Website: crate-barrel
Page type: account-selection
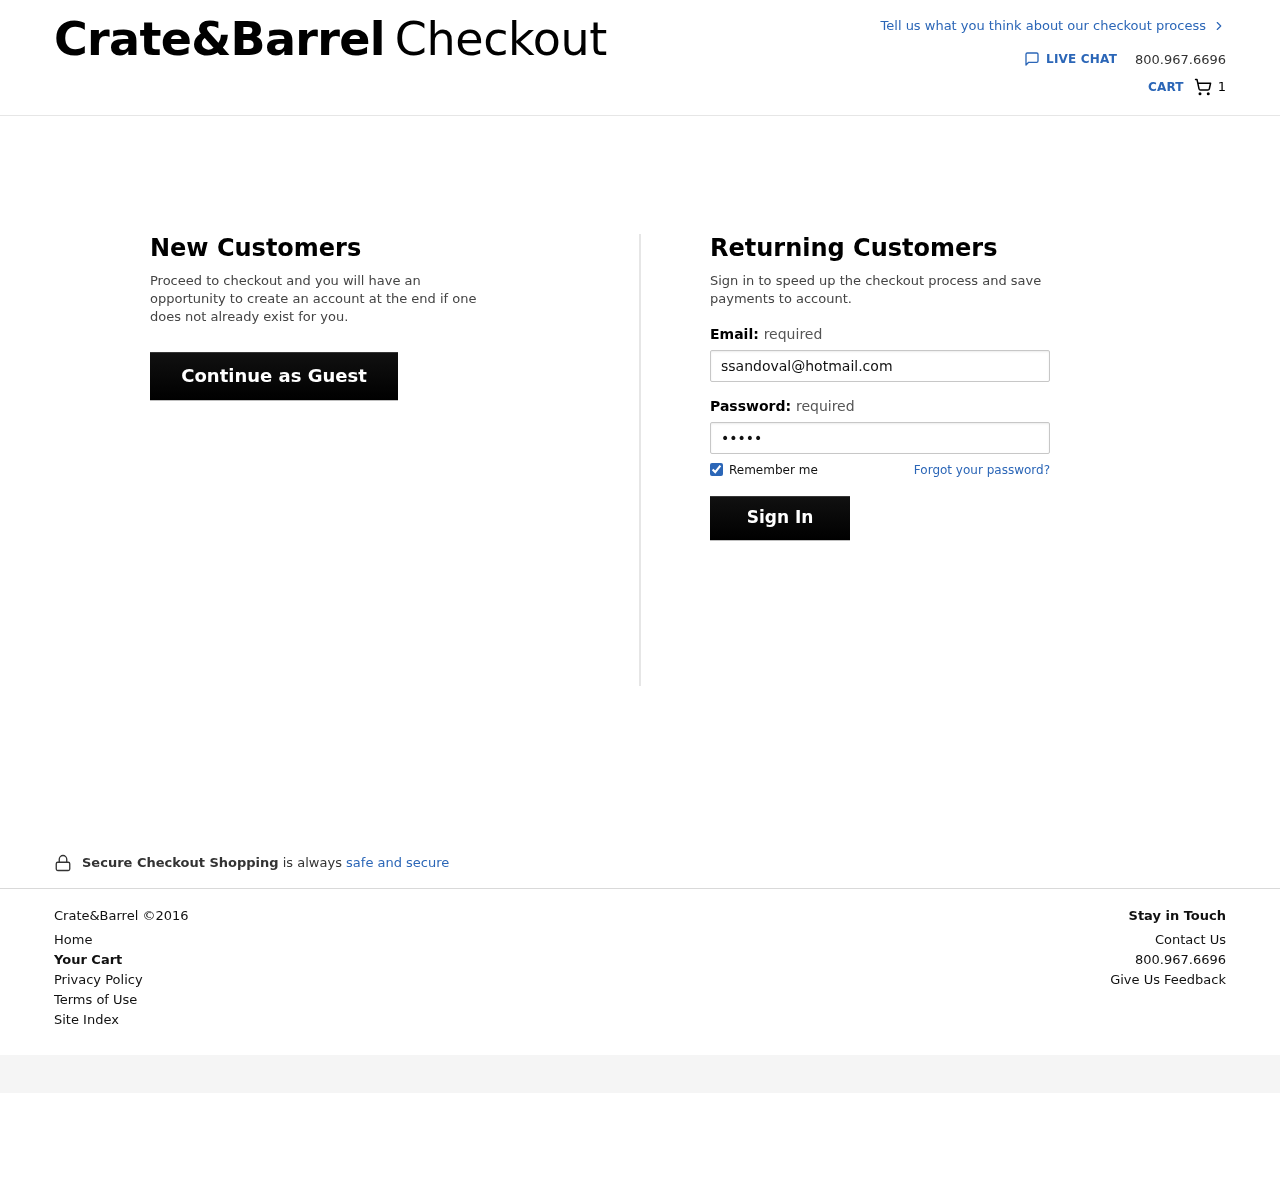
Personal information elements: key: PII_EMAIL
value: ssandoval@hotmail.com
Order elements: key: ORDER_NUM_ITEMS
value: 1